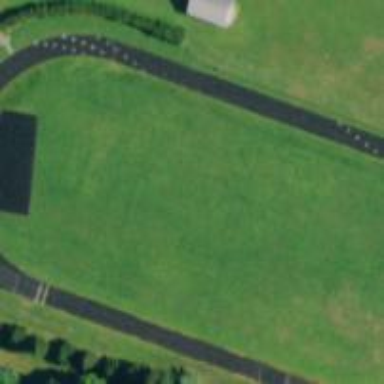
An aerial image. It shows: Track in leisure land.